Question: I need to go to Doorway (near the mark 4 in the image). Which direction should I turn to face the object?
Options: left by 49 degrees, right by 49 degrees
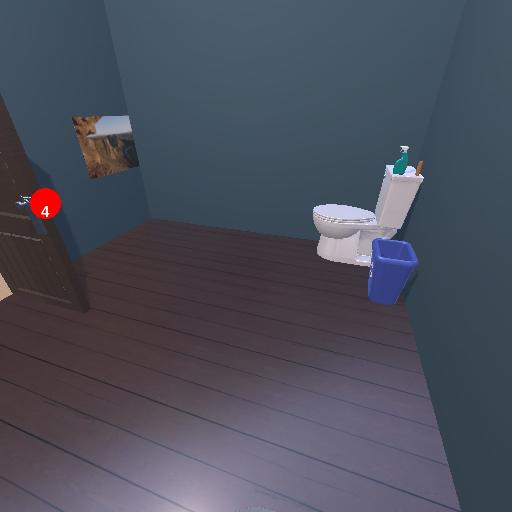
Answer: left by 49 degrees